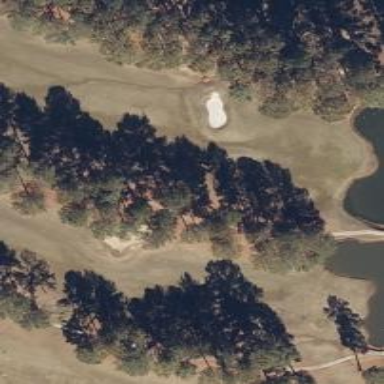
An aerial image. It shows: Golf hole.